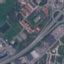
Land use / land cover: Highway